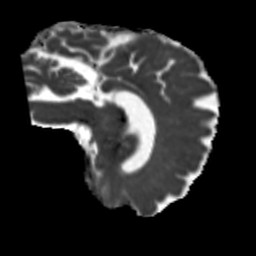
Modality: MD
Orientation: sagittal
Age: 64
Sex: male
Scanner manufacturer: siemens
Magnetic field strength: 3 T
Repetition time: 5.25 s
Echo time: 0.08 s